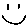
Label: smiley face